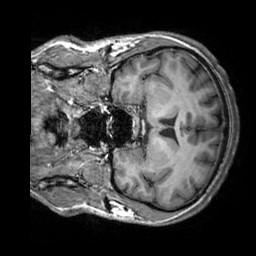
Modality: T1w
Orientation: coronal
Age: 29
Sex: male
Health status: healthy
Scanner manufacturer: siemens
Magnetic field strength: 3 T
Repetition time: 2.3 s
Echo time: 0.00303 s